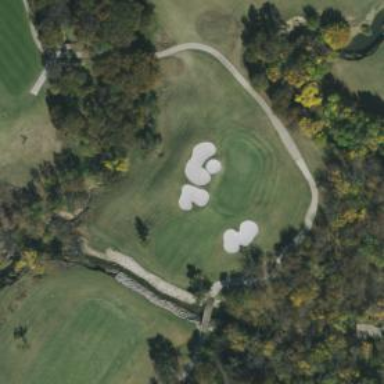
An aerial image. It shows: Golf hole.